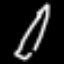
Label: pencil